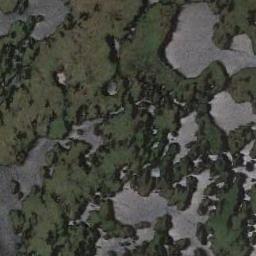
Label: wetland